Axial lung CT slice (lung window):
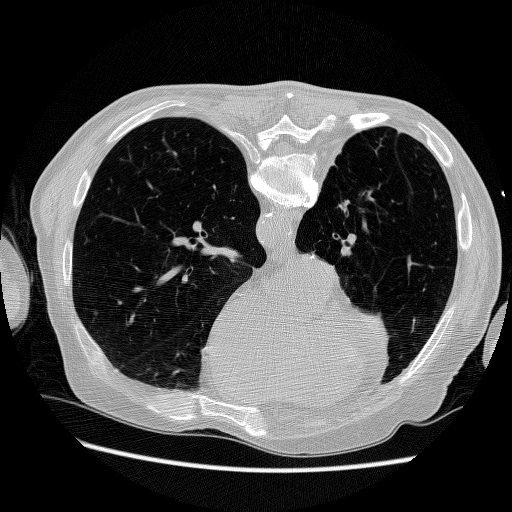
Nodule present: no